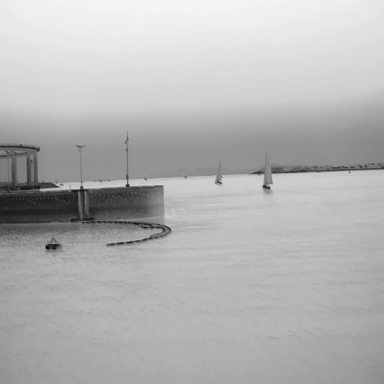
There are two sailboats in the infrared image.